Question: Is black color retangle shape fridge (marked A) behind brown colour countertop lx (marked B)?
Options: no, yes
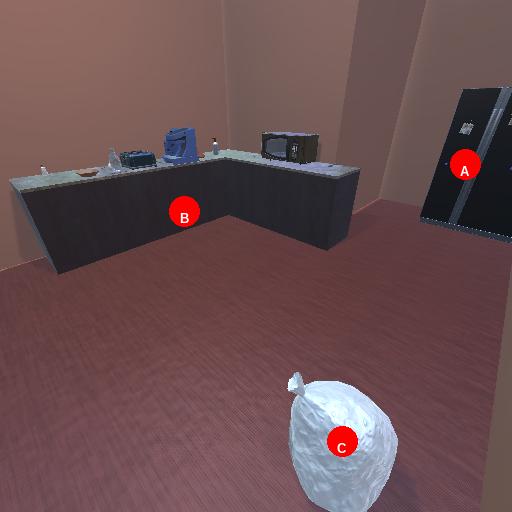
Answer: no